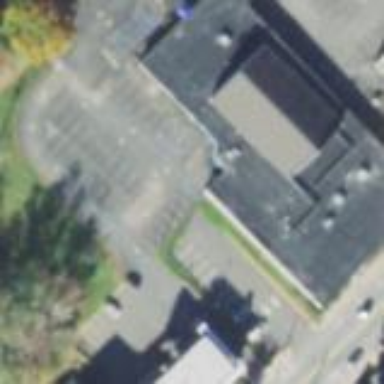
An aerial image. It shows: Retail building.